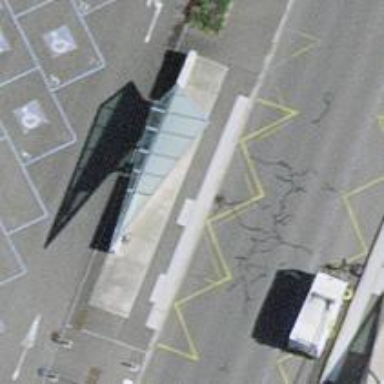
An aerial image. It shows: Bus stop with sheltered platform for public transport.